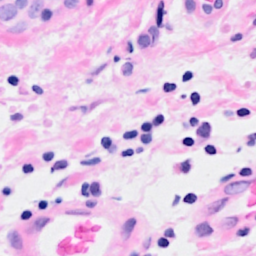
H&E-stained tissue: Breast